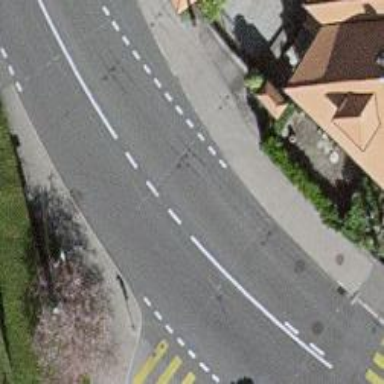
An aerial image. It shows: Residential road with trolley wire infrastructure.